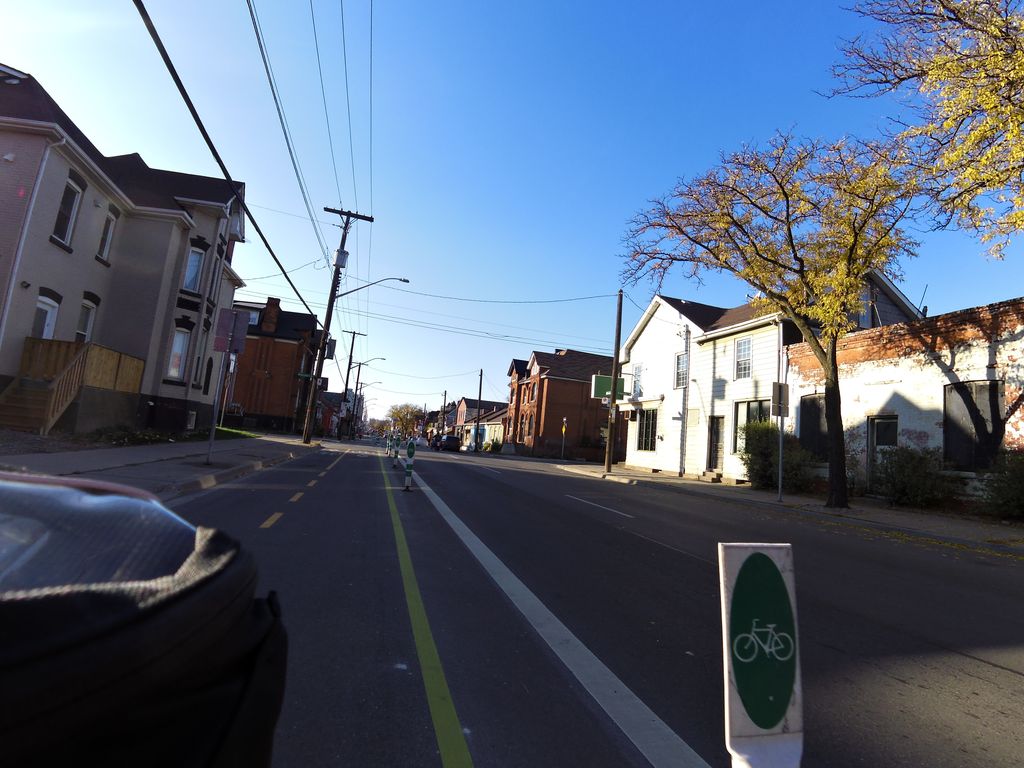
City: hamilton